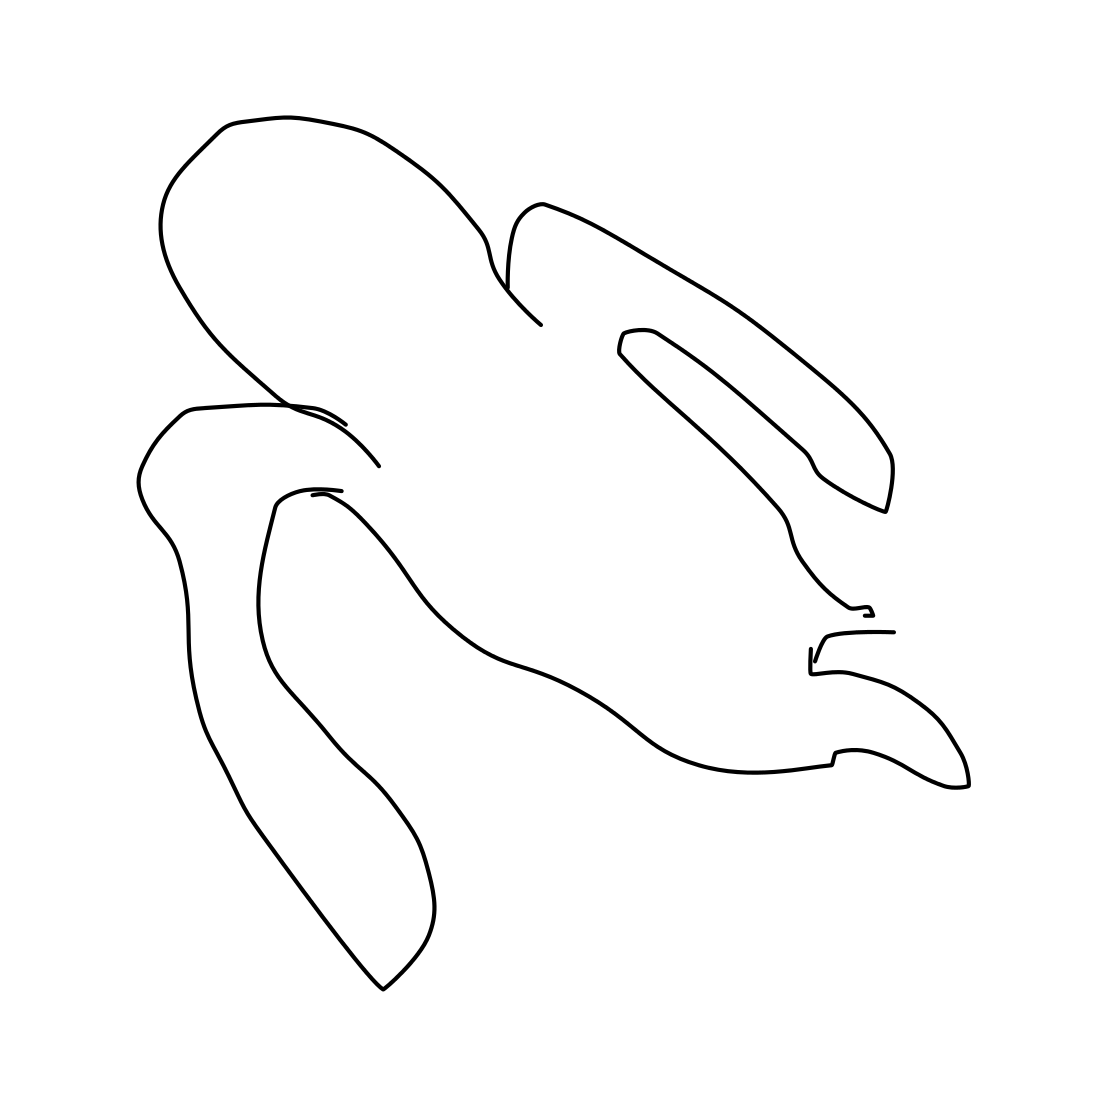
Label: banana